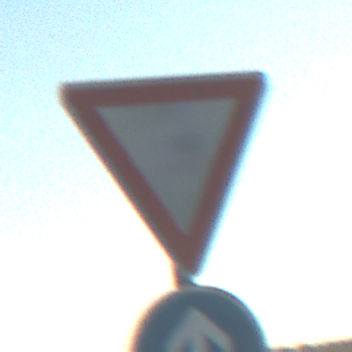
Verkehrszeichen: VorfahrtGewaehren
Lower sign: VorgeschriebeneFahrtrichtungGeradeaus
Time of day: SunriseSunset
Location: Outdoor (Nature)
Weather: Clear
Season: NotSpecified
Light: Natural